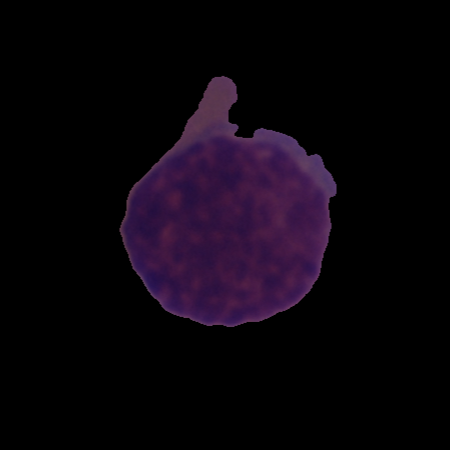
Label: cancer